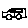
Label: car